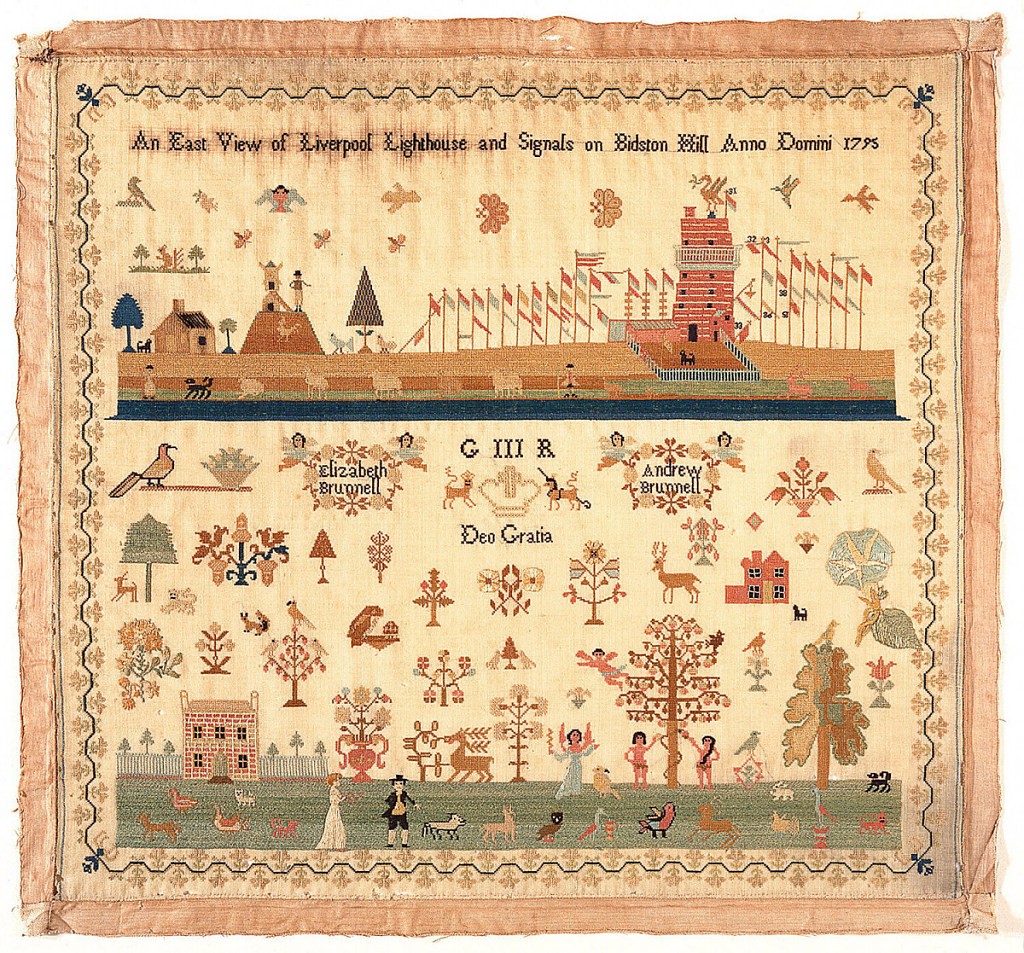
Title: Sampler
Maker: Brunnell
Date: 1795
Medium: wool foundation, silk embroidery, linen edging tape Technique: counted and uncounted stitches; cross, eye, stem and satin stitches on plain weave foundation
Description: Within a curving floral border a scene featuring a lighthouse with flags, a windmill, a house and assorted motifs titled "An East View of Liverpool Lighthouse and Signals on Bidston Hill Anno Domini 1795" At bottom, scattered motifs, 2 cartouches "Elixabeth Brunnell", "Andrew Brunnell" "G III R Deo Gratia" and a scene with a house, man and woman, angel and Adam and Eve.